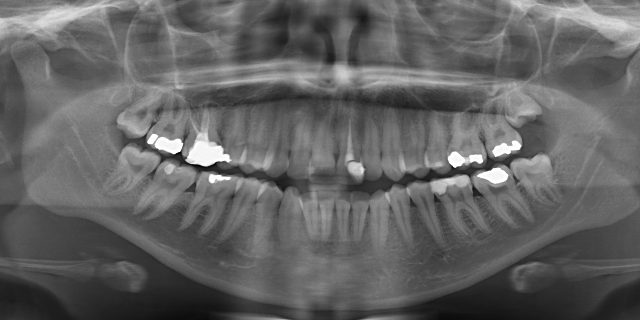
adult